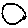
Label: circle